Interaction volume radius: 10 \u00c5
Interaction volume height: 40 \u00c5
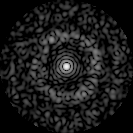
Disorder parameter: 0.8439